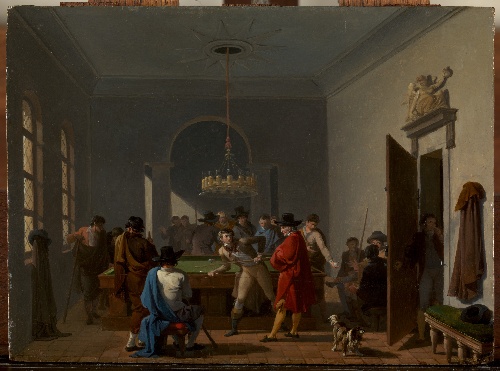
Title: The Billiard Room
Artist: Nicolas Antoine Taunay
Artist bio: French, Paris 1755–1830 Paris
Date: after 1810
Object type: Painting
Classification: Paintings
Medium: Oil on wood
Dimensions: 6 3/8 x 8 5/8 in. (16.2 x 21.9 cm)
Department: European Paintings
Credit line: The Jack and Belle Linsky Collection, 1982
Accession year: 1982
Repository: Metropolitan Museum of Art, New York, NY
Tags: Interiors|Men|Billiards|Dogs